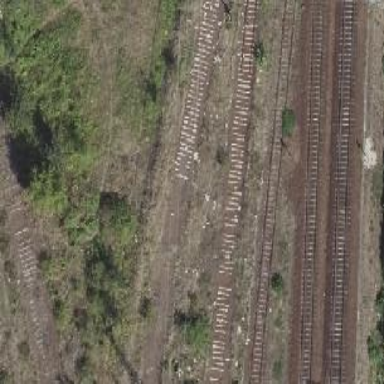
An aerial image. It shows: Abandoned railway with historical significance.